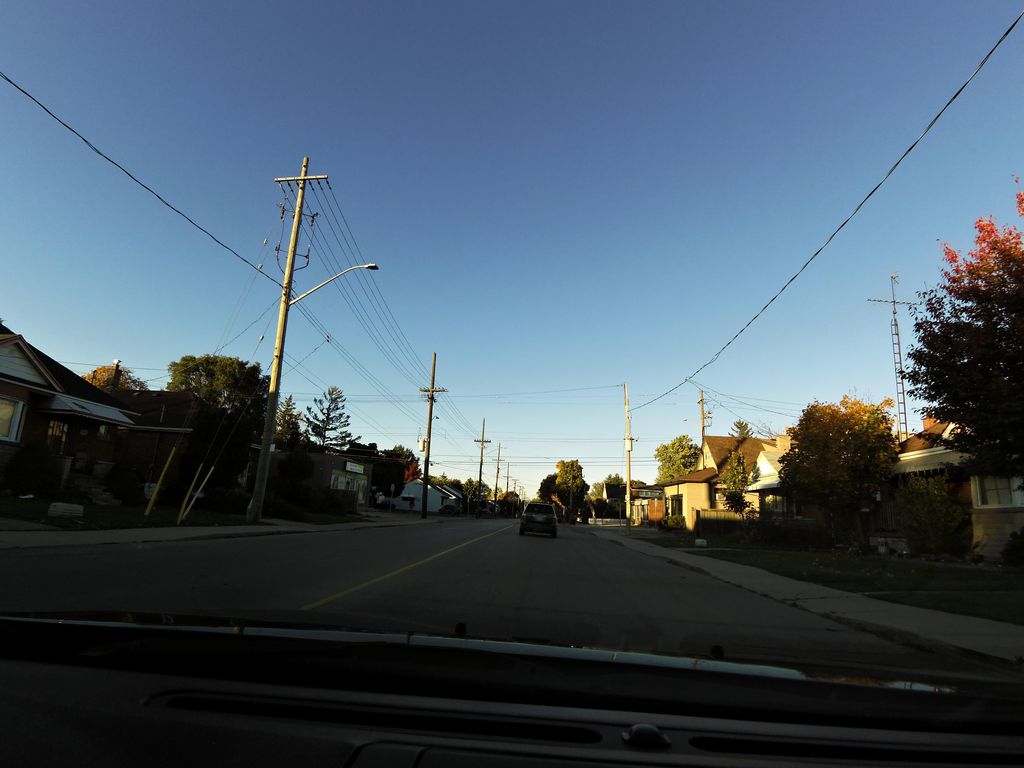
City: hamilton